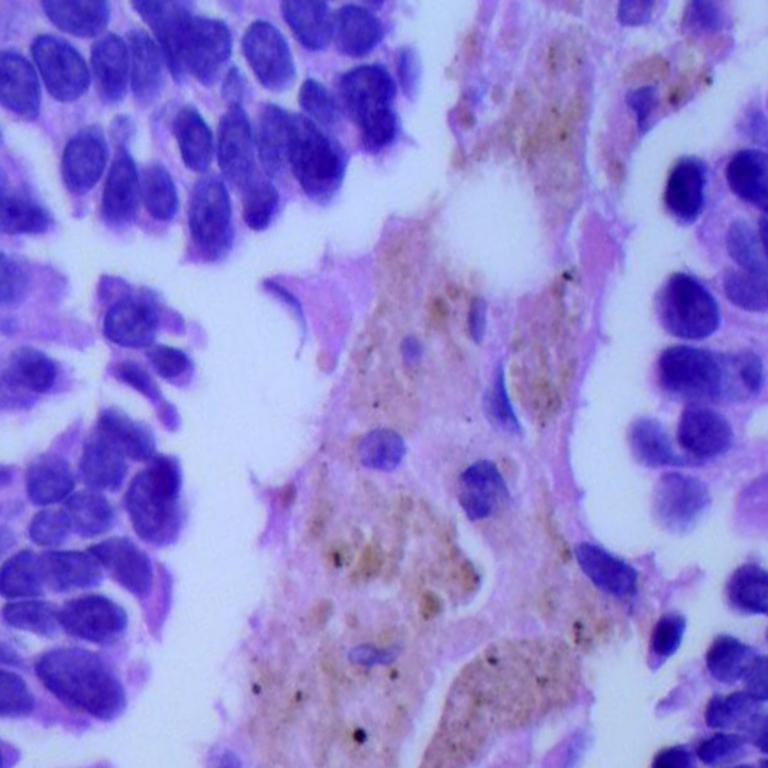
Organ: lung
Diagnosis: adenocarcinomas